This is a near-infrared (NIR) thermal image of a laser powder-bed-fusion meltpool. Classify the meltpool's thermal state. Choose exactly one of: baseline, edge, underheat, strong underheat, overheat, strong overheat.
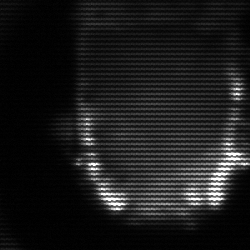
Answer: baseline